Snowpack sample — Buffalo Mountain, Silverthorne, Colorado, USA (1/25/25, 10:11 AM MST)
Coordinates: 39.6222, -106.1139
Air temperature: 22 °F
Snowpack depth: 110 cm
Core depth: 30 cm
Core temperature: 42.8 °F
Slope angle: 12°, slope face: 102°
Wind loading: high
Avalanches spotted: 0
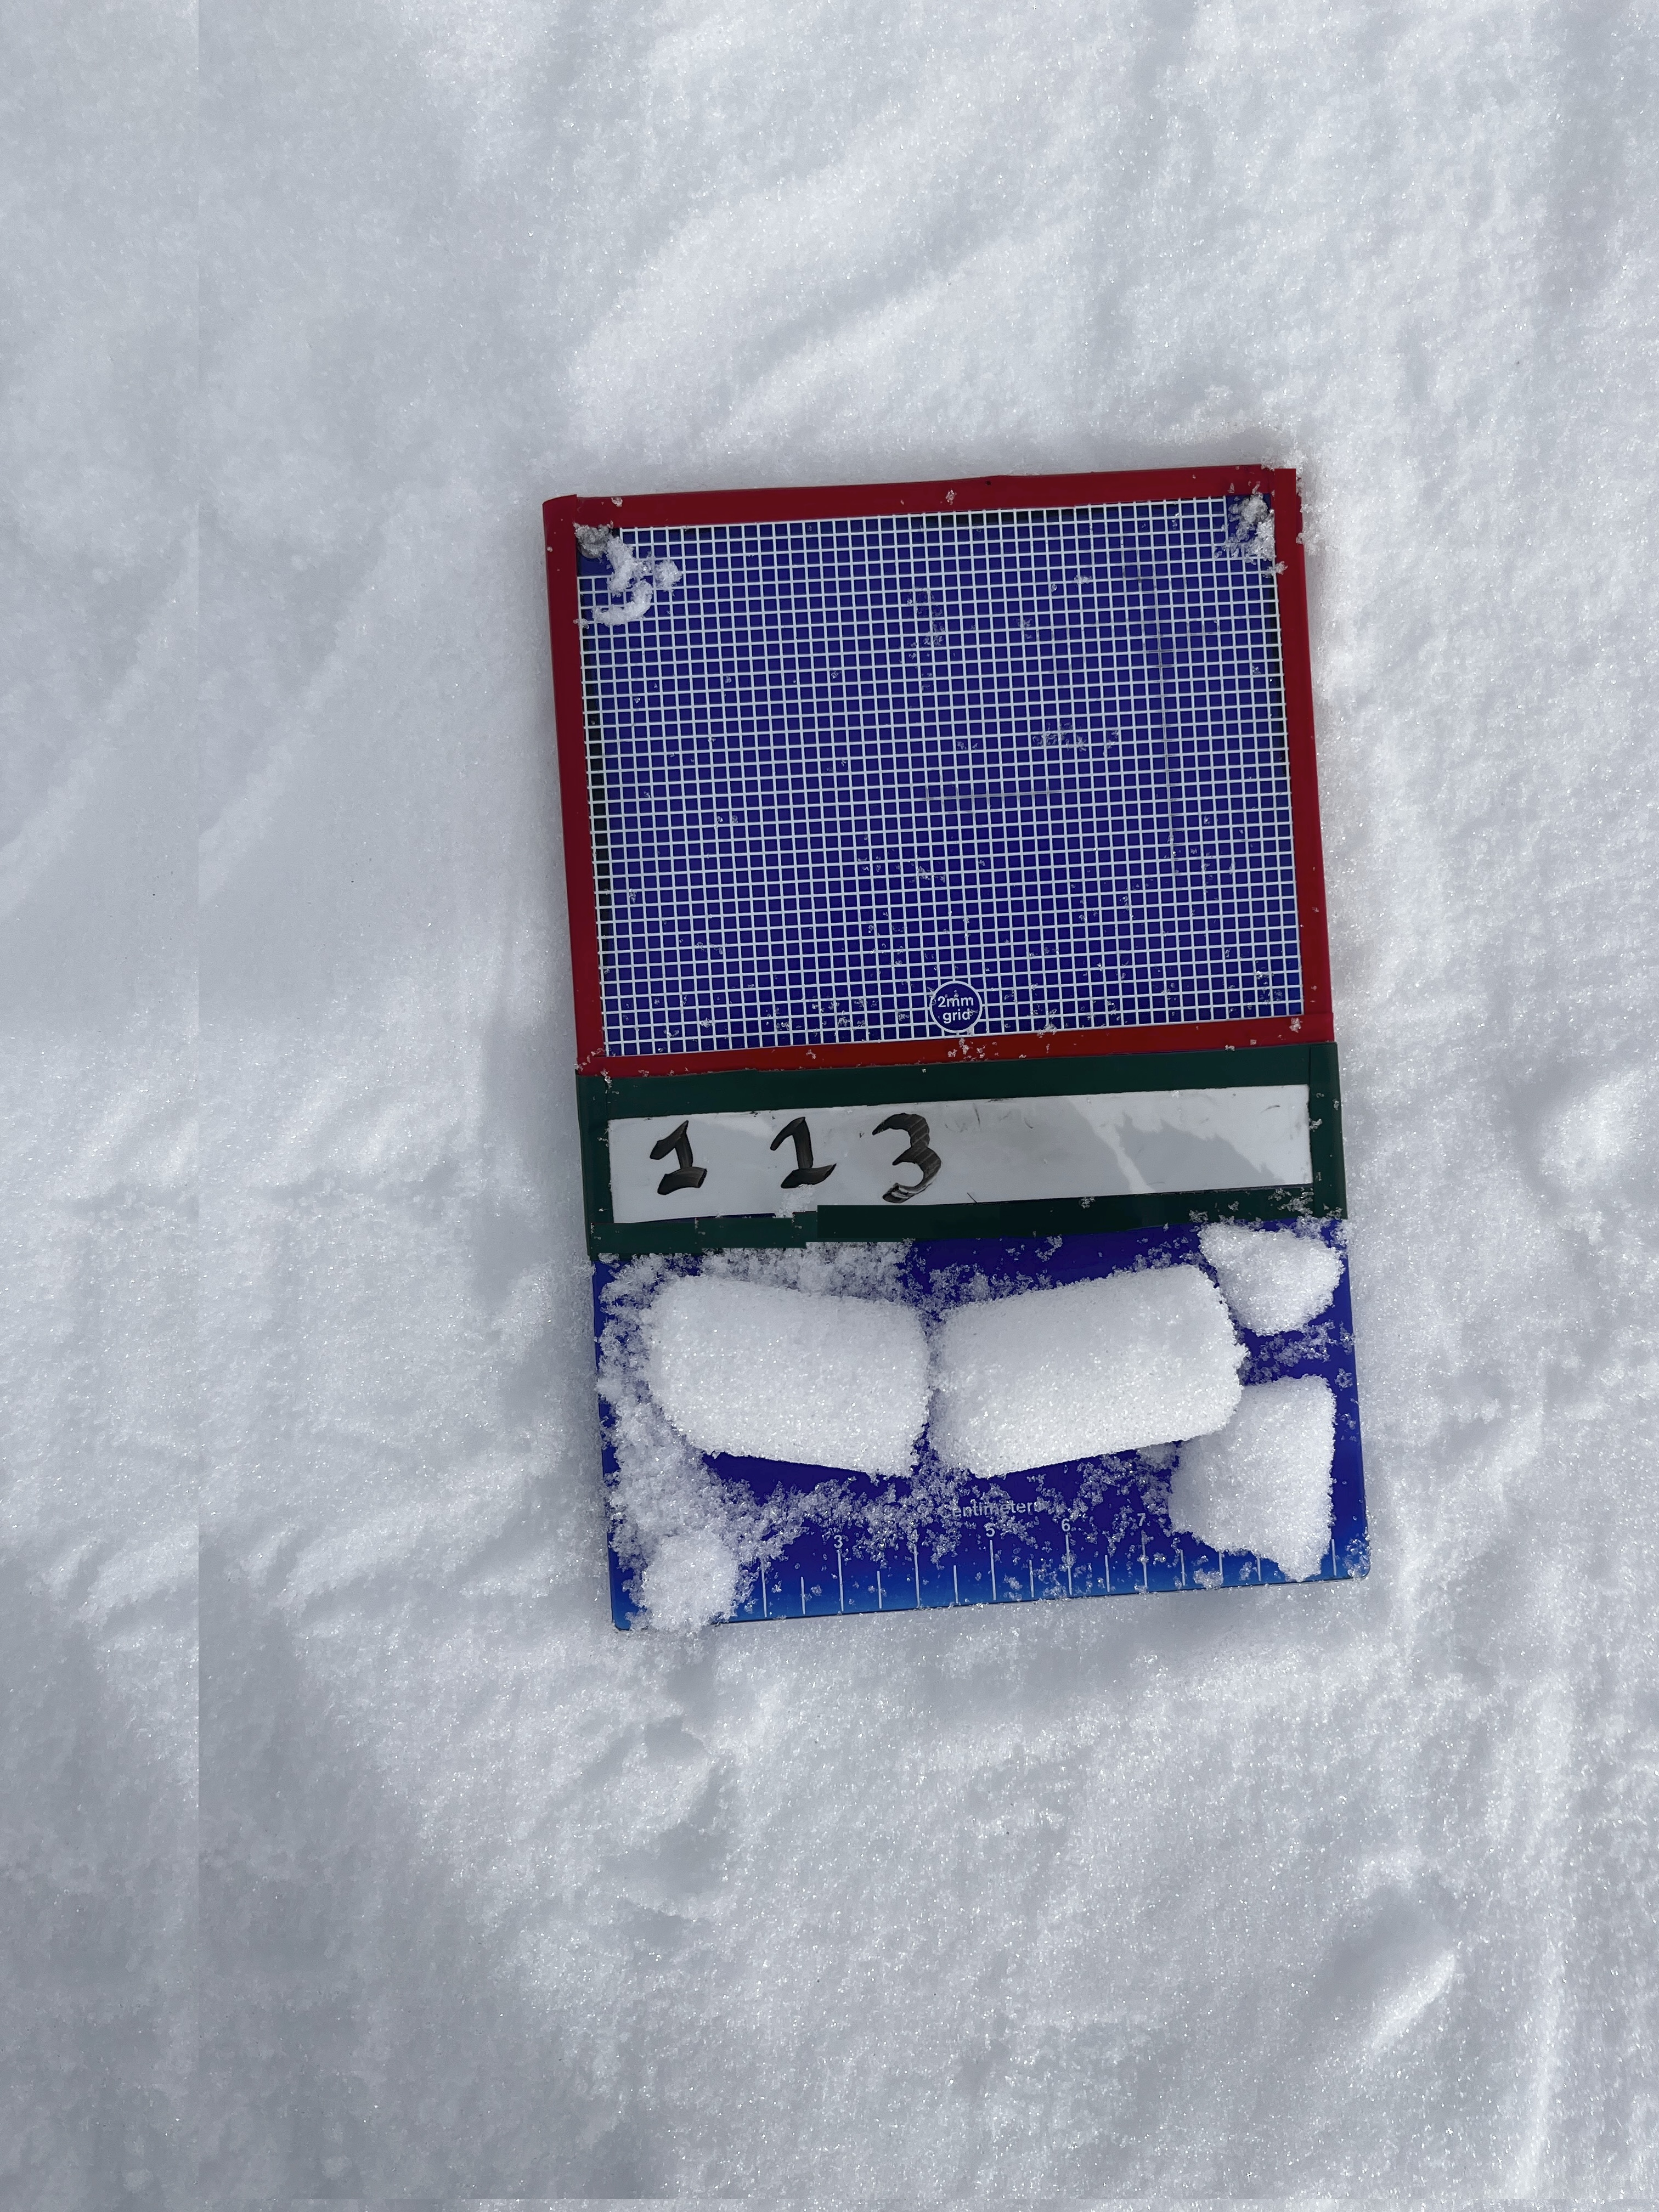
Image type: crystal_card
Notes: No avalanches nearby, collected on the outskirts of a fire break 15 meters from the treeline, on way to Buffalo and Red Mountain